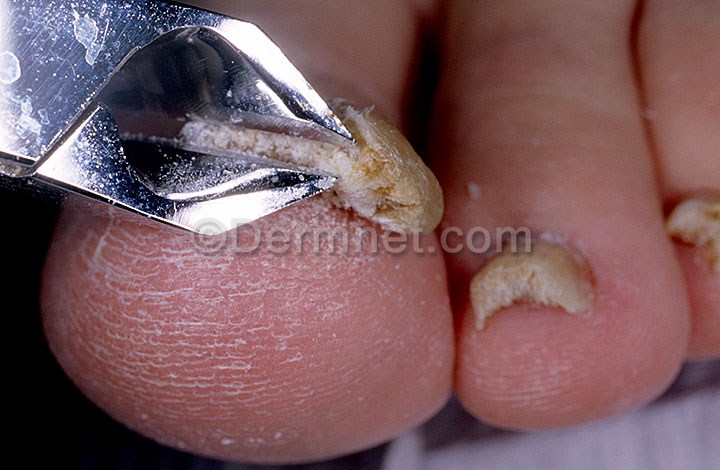
Disease: Nail Fungus and other Nail Disease